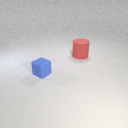
small blue rubber cube in front of large red rubber cylinder